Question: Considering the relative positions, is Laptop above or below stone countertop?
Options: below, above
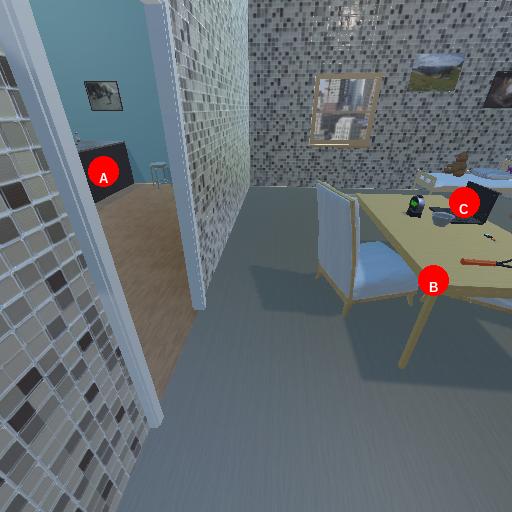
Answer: below